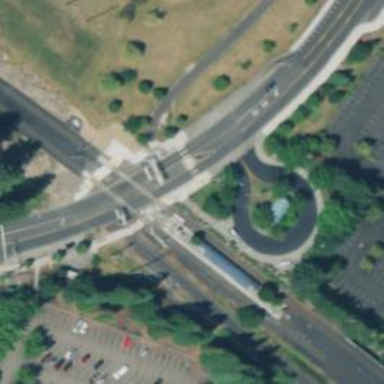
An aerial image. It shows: Busway road.